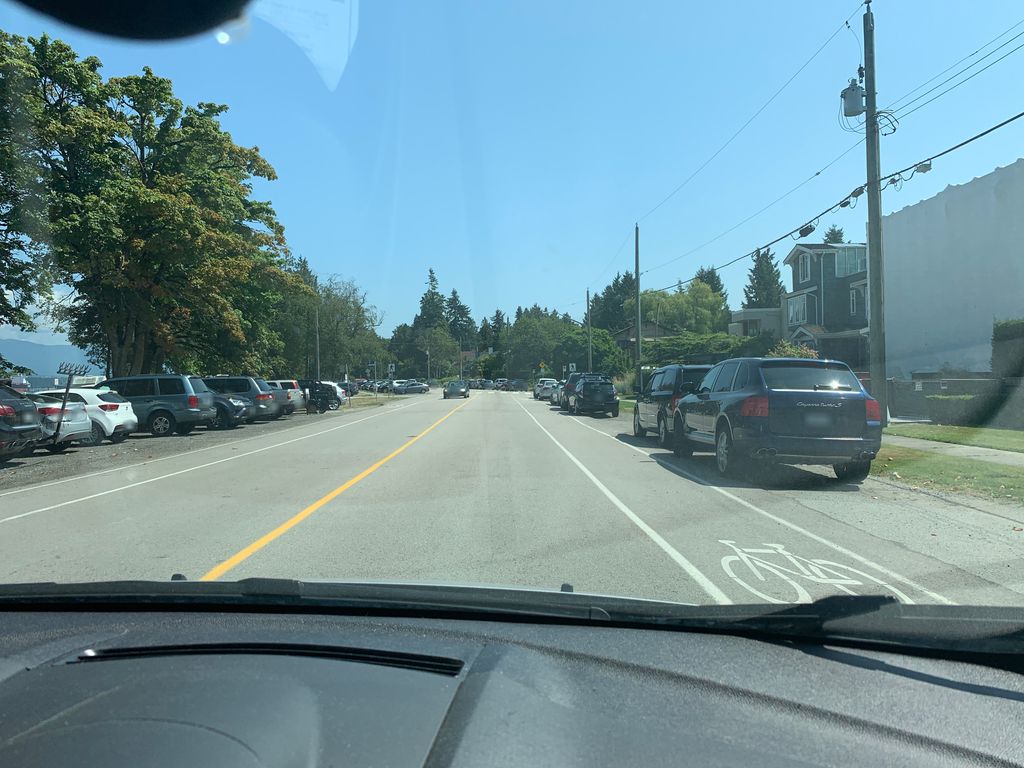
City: vancouver